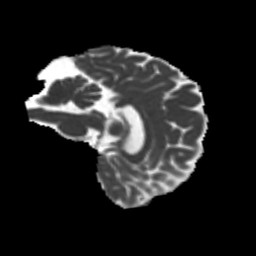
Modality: MD
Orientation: sagittal
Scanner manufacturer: siemens
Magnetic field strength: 3 T
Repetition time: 4 s
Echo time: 0.0594 s